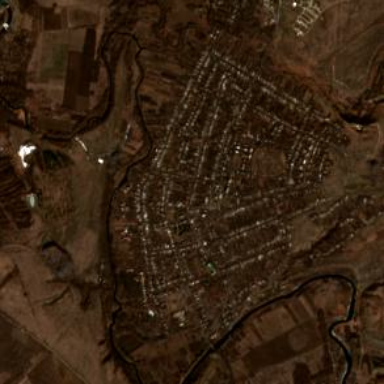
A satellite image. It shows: Town.